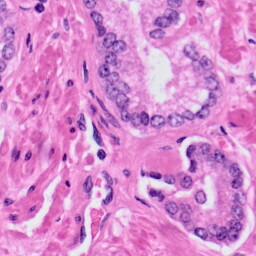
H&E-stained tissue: Prostate